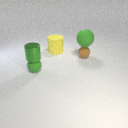
small green rubber sphere below small green metal cylinder